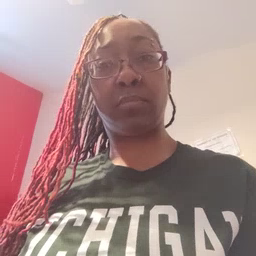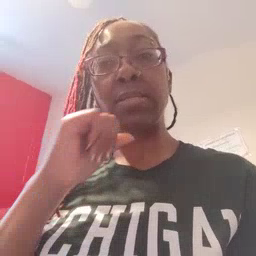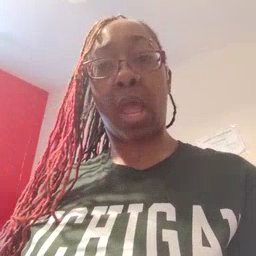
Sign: not